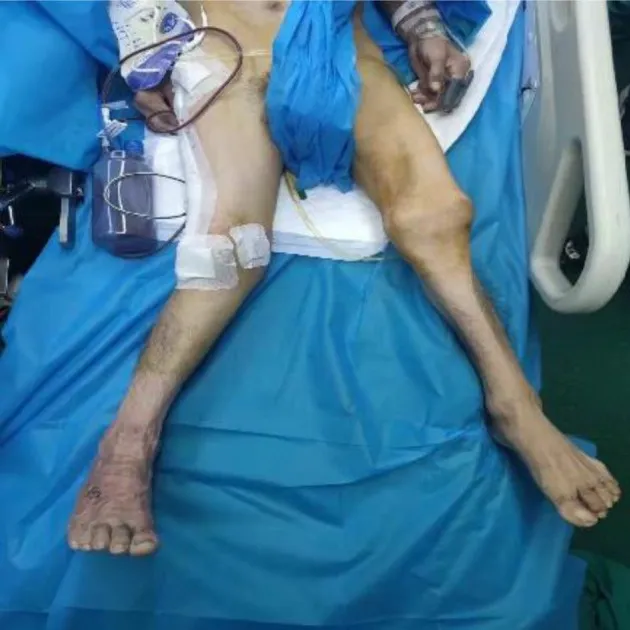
Postoperative external image.
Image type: medical_photograph (other_medical_photograph)